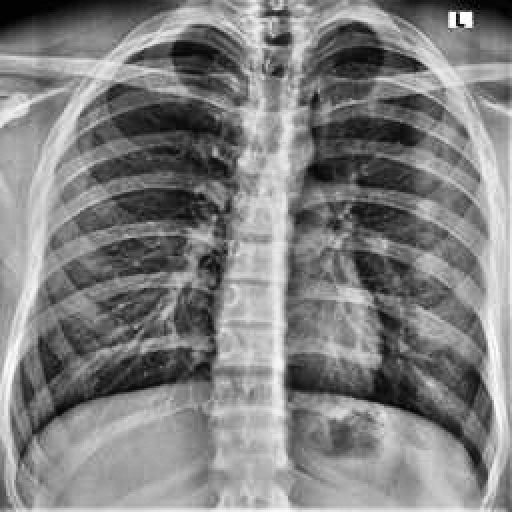
Finding: NORMAL